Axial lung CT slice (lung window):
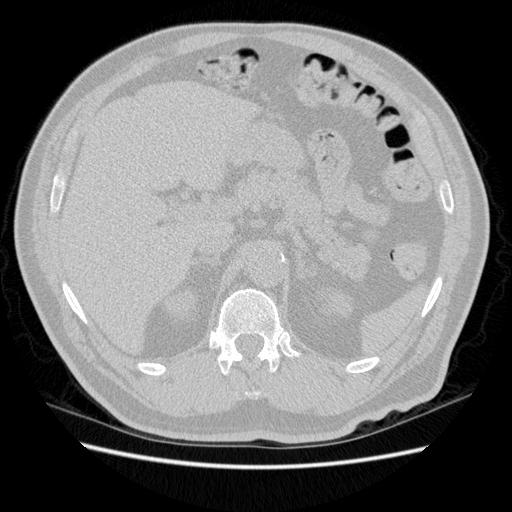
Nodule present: no